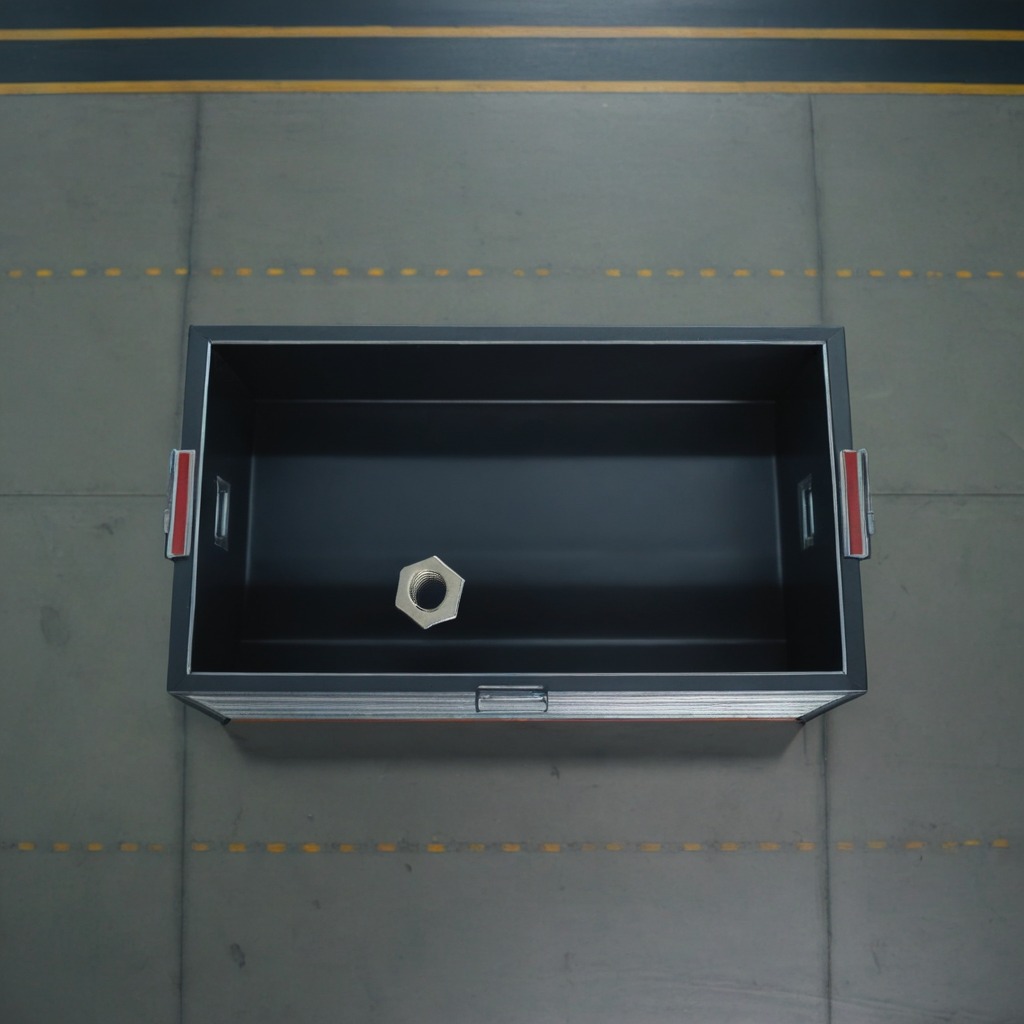
A metal nut lies on the toolbox surface in an airplane hangar workshop.